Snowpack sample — Snodgrass Mountain, Crested Butte, Colorado (2/4/25, 12:06 PM MST)
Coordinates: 38.923, -106.968
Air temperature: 35 °F
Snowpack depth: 80 cm
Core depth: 20 cm
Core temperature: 33.8 °F
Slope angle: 14°, slope face: 78°
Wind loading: low
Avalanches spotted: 0
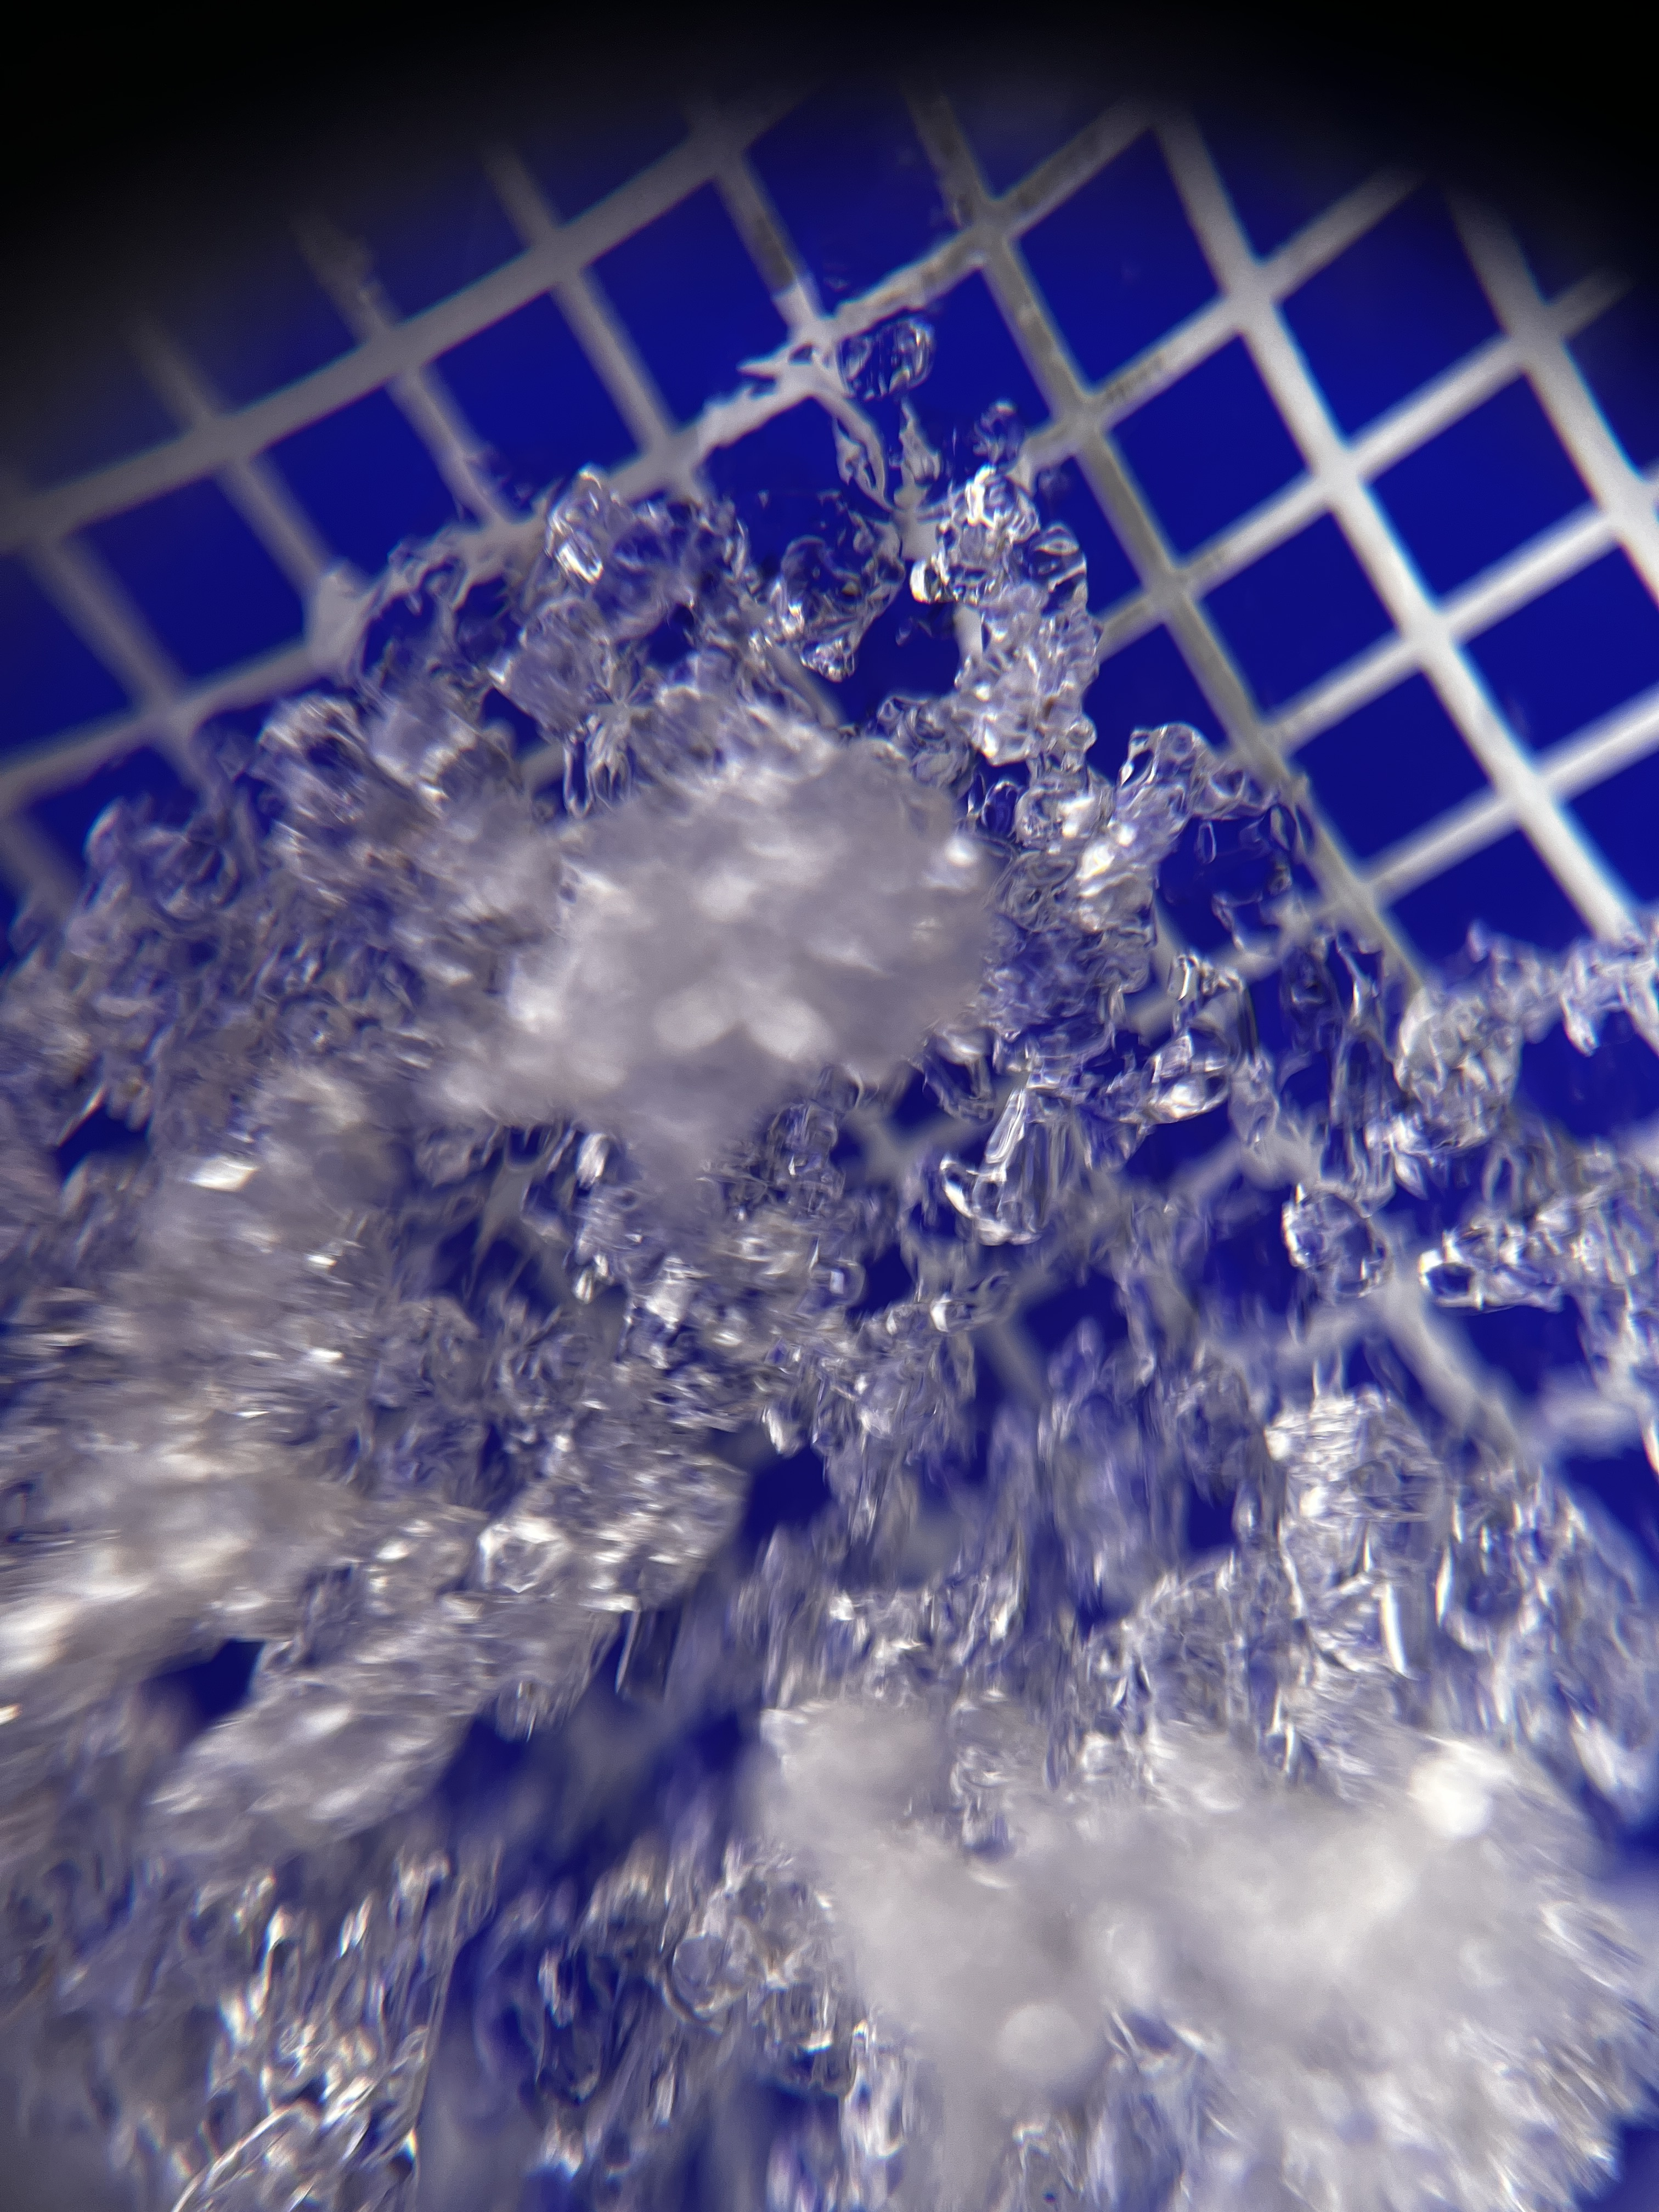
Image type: magnified_profile
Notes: No avalanches nearby, unusually warm weather for the last month reported by residents, Collected 25 yards from treeline